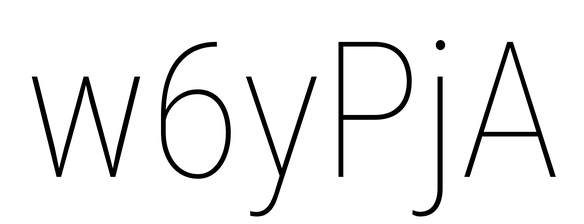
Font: Roboto_Condensed_Thin